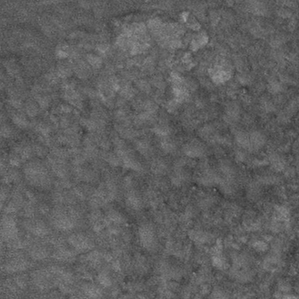
Label: frost